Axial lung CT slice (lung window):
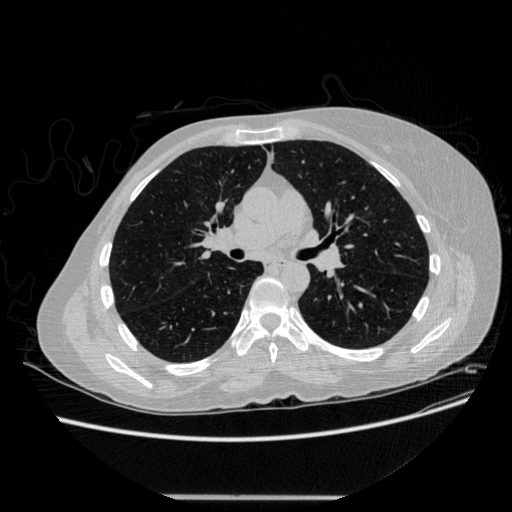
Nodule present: no